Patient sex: F
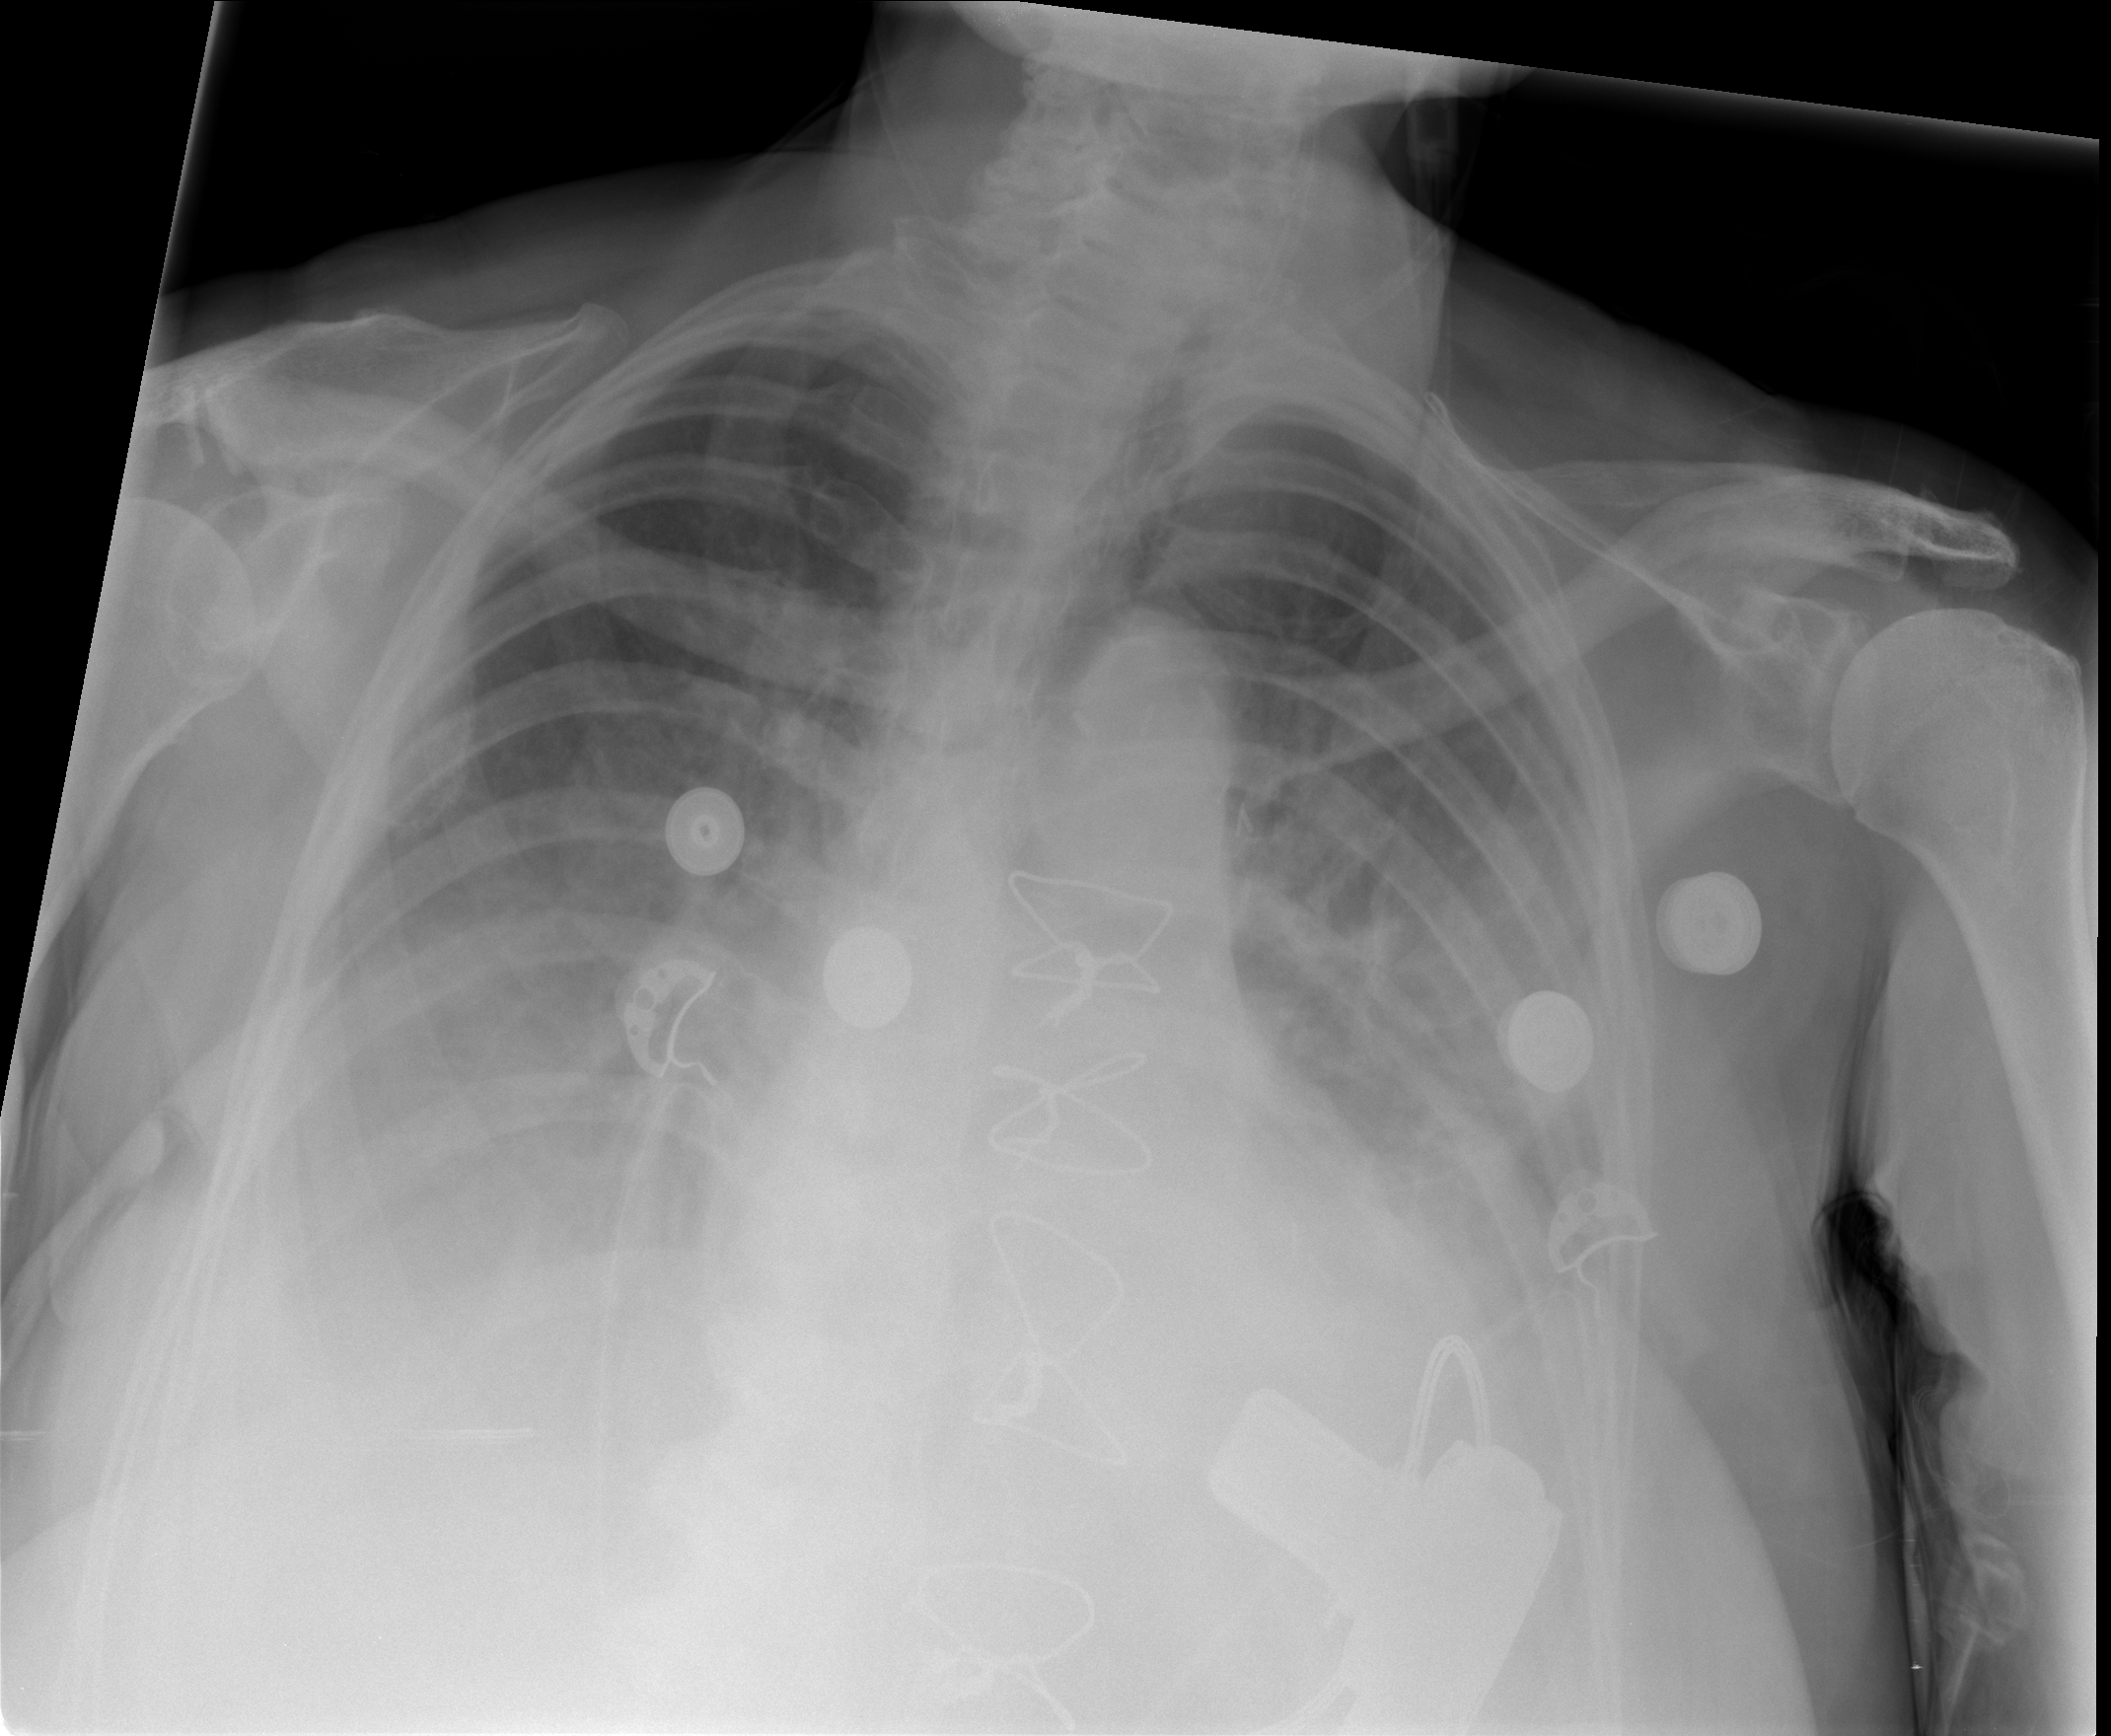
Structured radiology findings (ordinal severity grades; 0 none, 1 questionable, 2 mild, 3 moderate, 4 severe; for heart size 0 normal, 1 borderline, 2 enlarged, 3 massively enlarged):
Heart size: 2
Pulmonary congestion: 2
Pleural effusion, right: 3
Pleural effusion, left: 3
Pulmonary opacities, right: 0
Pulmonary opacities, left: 0
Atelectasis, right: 2
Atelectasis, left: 2